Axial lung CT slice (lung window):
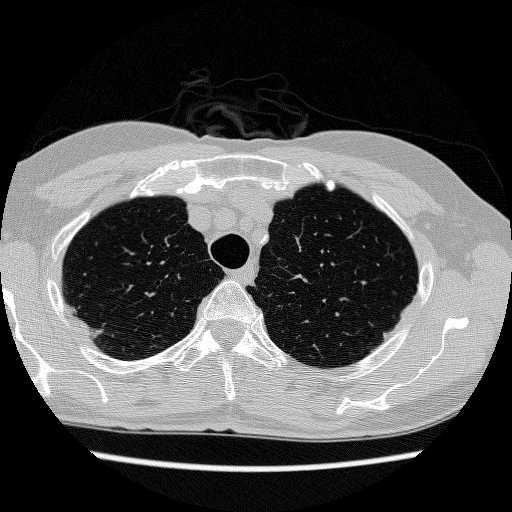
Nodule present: no